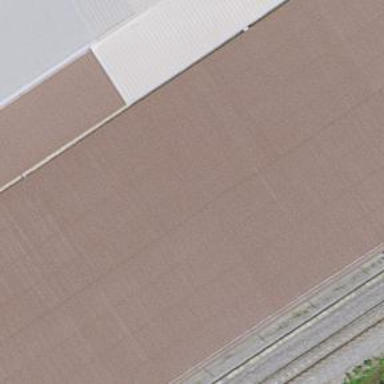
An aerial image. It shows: Single-track electrified railway yard with contact line electrification.